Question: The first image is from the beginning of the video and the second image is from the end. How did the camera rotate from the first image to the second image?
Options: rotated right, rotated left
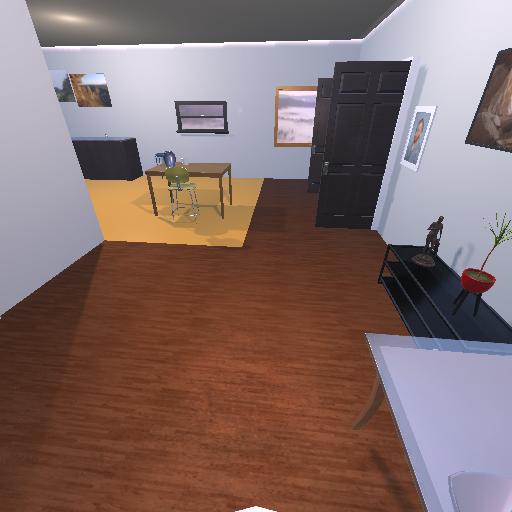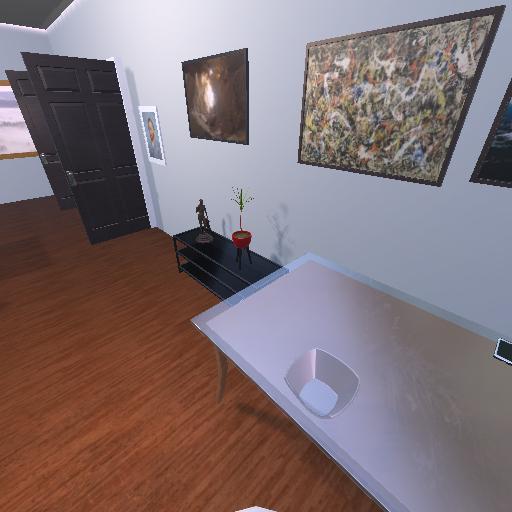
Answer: rotated right